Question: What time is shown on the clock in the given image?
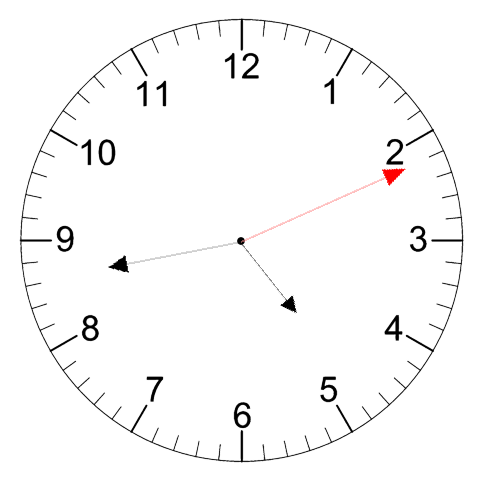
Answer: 04:43:11